Question: I wanted a screen in my application which should look like this:

This means the button in the screen should appear in the centre for screen both horizontally and vertically.
Does anyone how to do it. I have written the following code but its not working.
'''
Container *contentContainer = new Container();
contentContainer->setLayout(StackLayout::create());
//contentContainer->setVerticalAlignment(VerticalAlignment::Center);
contentContainer->setHorizontalAlignment(HorizontalAlignment::Center);
Button* submitButton = new Button();
submitButton->setText("Submit");
Button* cancelButton = new Button();
cancelButton->setText("Cancel");
contentContainer->add(submitButton);
contentContainer->add(cancelButton);
Page * testPage = new Page();
testPage ->setContent(contentContainer);
Sheet *testSheet = new Sheet();
testSheet->setContent( LoginSheetPage );
testSheet->open();
'''
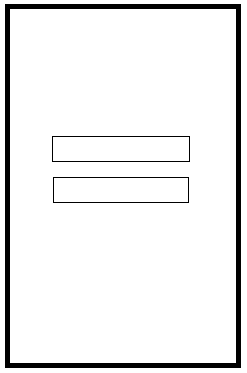
Answer: To get it center , First you have to create container with docklayout() and inside this container, you have to create stacklayout() with buttons and set docklayout() container as a content of Page.
'''
Container *contentContainer = new Container();
contentContainer->setLayout(StackLayout::create());
contentContainer->setVerticalAlignment(VerticalAlignment::Center);
contentContainer->setHorizontalAlignment(HorizontalAlignment::Center);
Button* submitButton = new Button();
submitButton->setText("Submit");
Button* cancelButton = new Button();
cancelButton->setText("Cancel");
contentContainer->add(submitButton);
contentContainer->add(cancelButton);
Container *rootContainer = new Container();
rootContainer->setLayout(DockLayout::create());
rootContainer->setVerticalAlignment(VerticalAlignment::Fill);
rootContainer->setHorizontalAlignment(HorizontalAlignment::Fill);
rootContainer->add(contentContainer);
Page * testPage = new Page();
testPage ->setContent(rootContainer);
'''